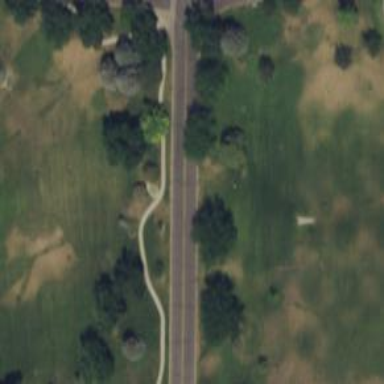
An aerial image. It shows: Disc golf hole.